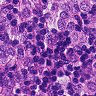
Metastatic tissue present: yes